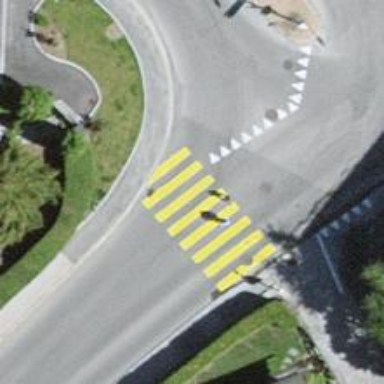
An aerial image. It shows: Marked zebra crossing on the road.